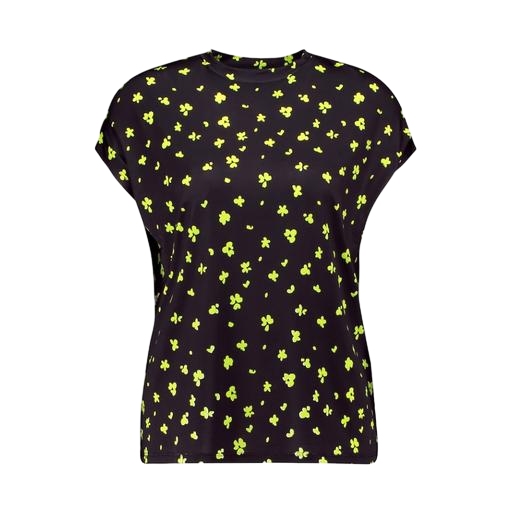
black plus size printed t-shirt only macy, black flower-print tee, black criss-cross floral print t-shirt, white background